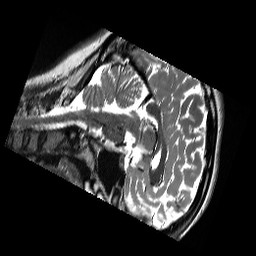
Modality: T2w
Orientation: sagittal
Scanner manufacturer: siemens
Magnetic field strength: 3 T
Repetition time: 13.52 s
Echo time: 0.088 s